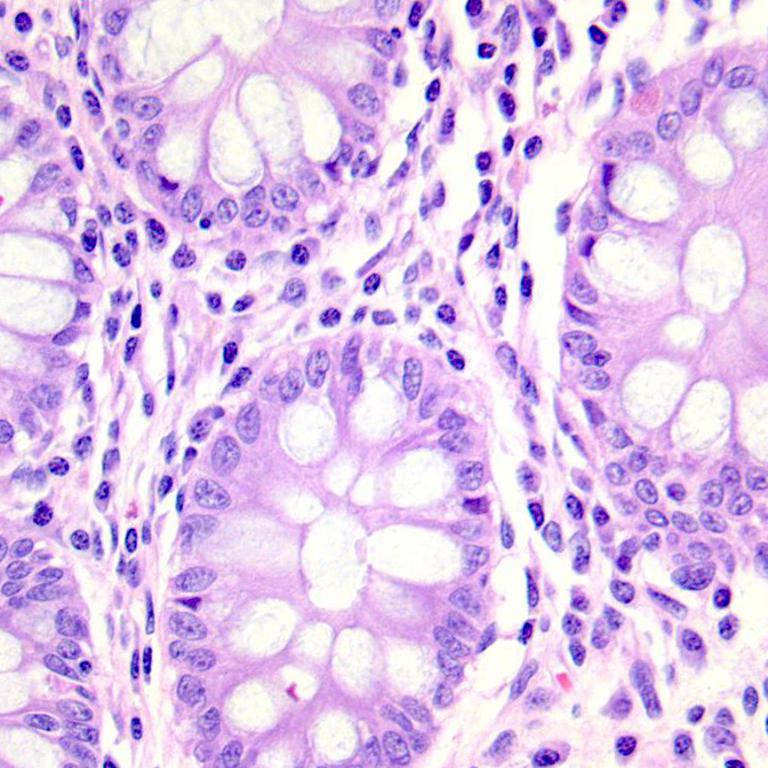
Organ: colon
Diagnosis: benign